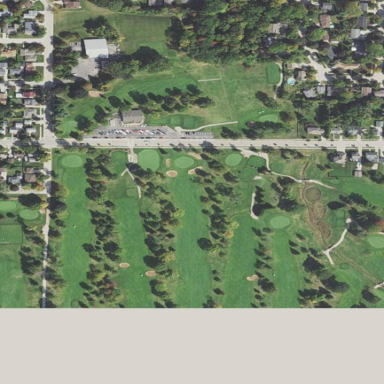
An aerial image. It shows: Golf course surrounded by greenery.